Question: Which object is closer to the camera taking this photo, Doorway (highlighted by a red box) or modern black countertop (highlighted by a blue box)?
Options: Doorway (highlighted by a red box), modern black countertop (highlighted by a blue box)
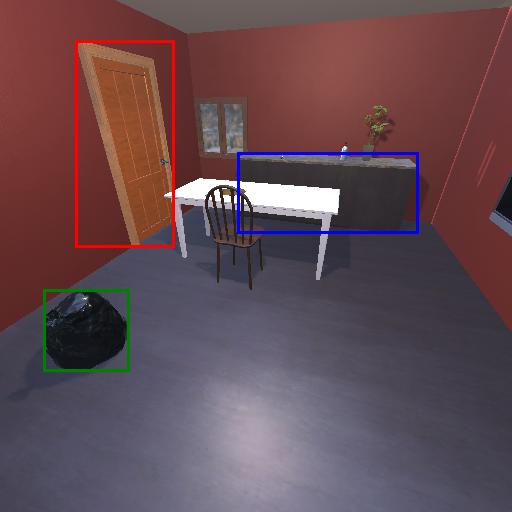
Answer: Doorway (highlighted by a red box)